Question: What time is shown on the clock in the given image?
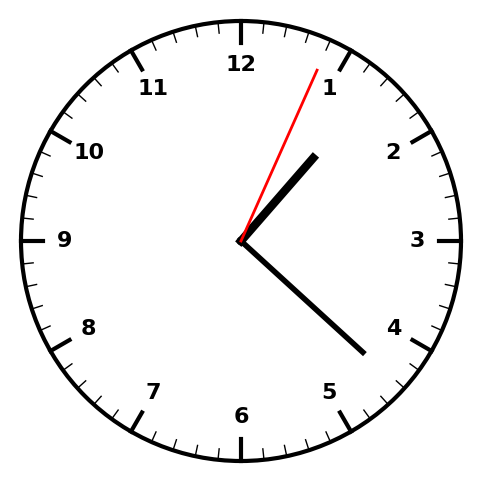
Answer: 01:22:04